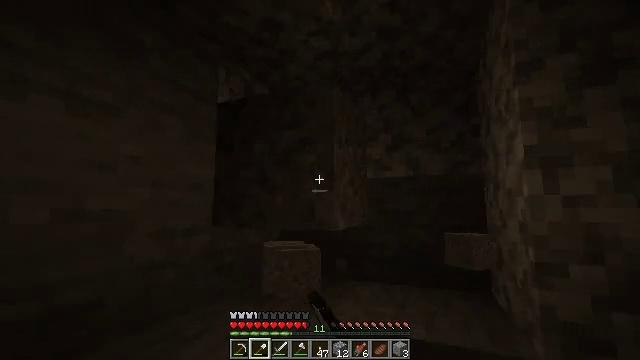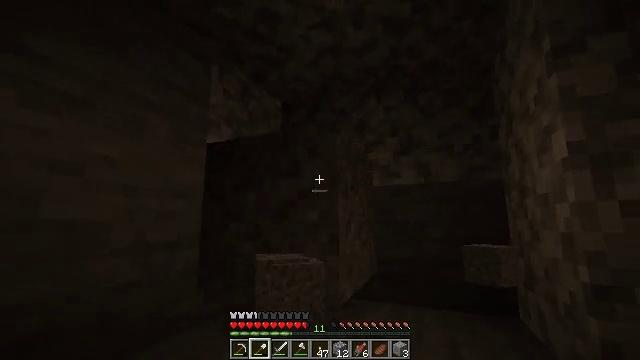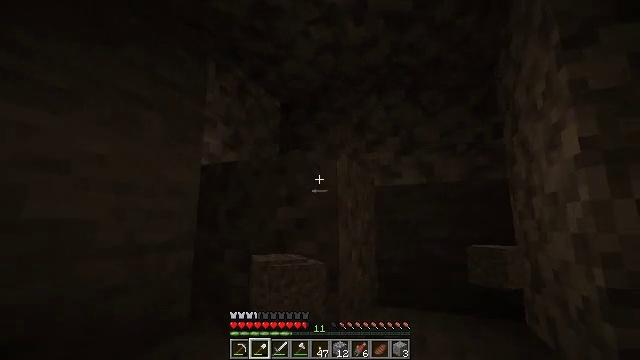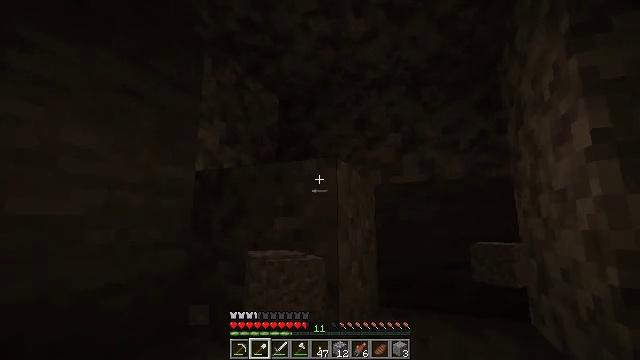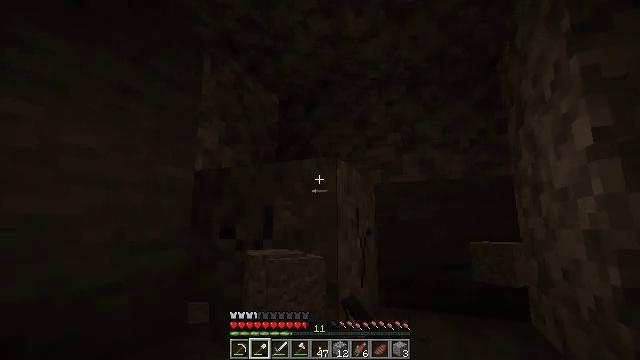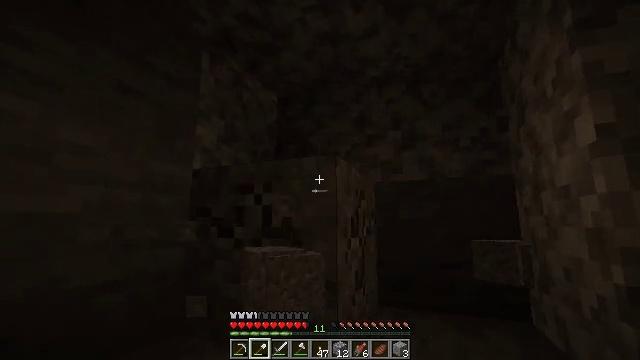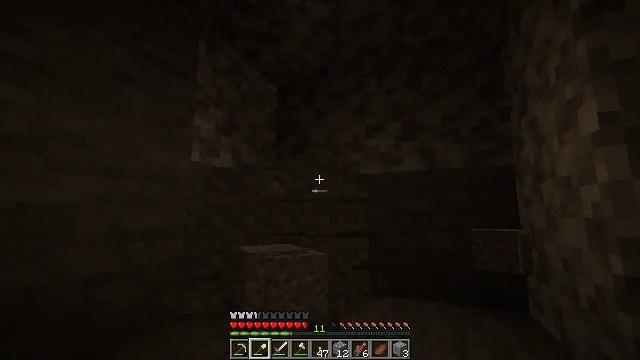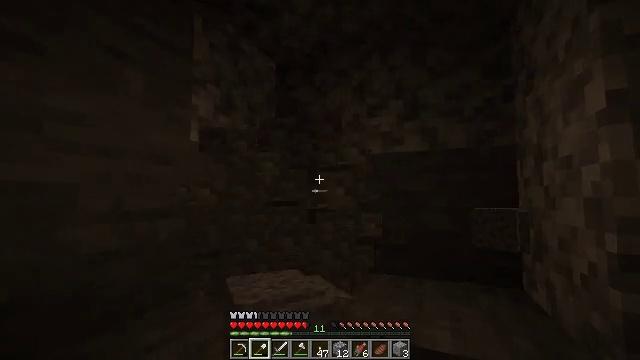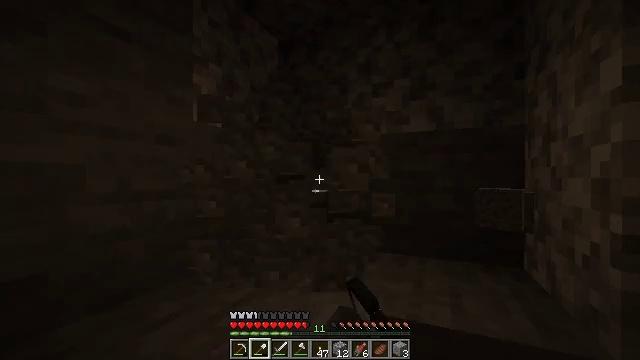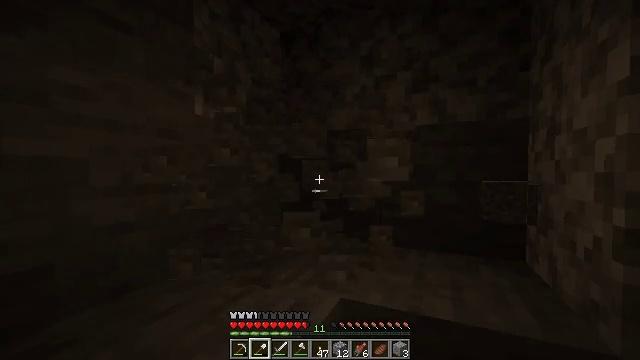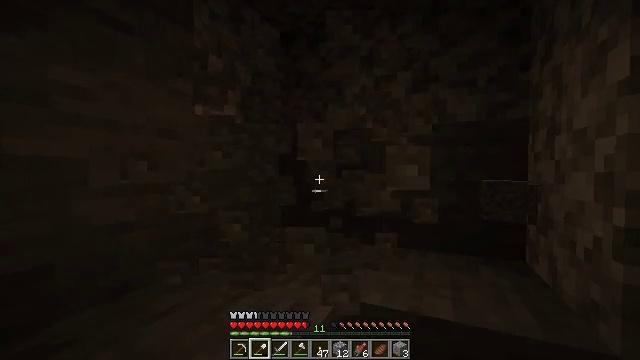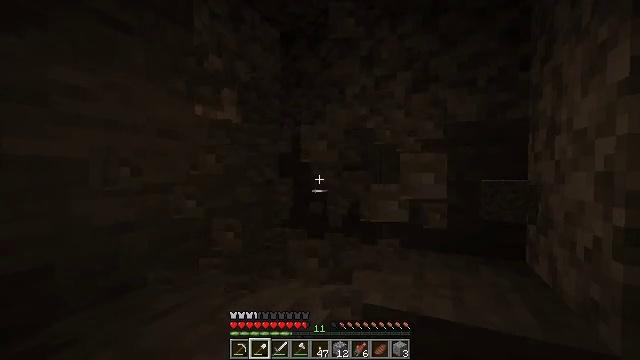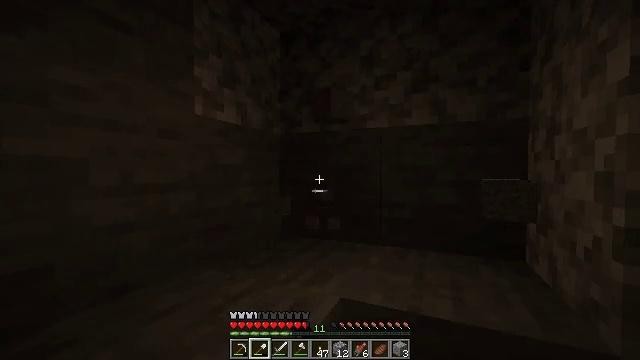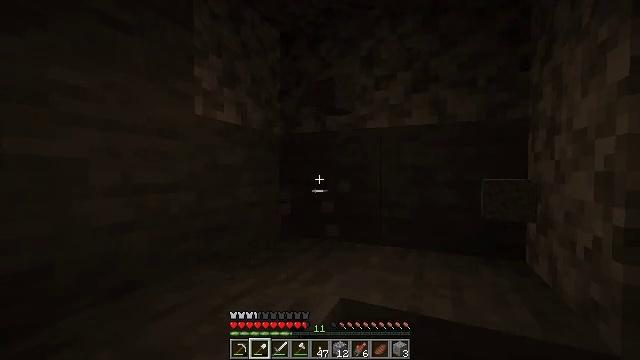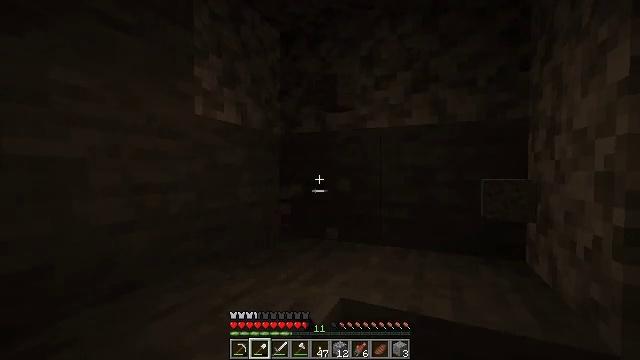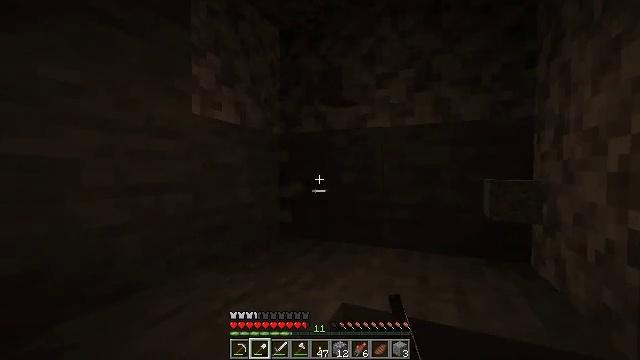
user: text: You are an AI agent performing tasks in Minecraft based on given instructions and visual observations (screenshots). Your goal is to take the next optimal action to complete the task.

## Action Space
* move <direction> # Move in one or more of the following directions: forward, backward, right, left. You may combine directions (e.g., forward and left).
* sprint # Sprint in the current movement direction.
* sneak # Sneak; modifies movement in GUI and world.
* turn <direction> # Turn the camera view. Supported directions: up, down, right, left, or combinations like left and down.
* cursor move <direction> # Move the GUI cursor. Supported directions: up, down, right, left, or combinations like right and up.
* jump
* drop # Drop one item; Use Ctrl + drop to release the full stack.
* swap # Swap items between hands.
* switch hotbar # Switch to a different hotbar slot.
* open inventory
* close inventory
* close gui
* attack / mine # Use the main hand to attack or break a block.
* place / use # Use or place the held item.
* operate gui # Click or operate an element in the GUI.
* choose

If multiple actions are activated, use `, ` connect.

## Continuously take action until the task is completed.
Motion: motion action
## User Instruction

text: Collect gravel for your inventory.
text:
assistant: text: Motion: turn up, attack / mine
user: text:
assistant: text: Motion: attack / mine
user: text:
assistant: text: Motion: attack / mine
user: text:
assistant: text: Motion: attack / mine
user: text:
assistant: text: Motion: attack / mine
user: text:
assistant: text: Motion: turn down, attack / mine
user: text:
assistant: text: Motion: turn down, attack / mine
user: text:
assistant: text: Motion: turn down, attack / mine
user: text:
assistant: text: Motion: turn down, attack / mine
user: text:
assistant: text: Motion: attack / mine
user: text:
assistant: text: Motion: attack / mine
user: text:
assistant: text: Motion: attack / mine
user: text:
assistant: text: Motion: attack / mine
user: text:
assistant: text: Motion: attack / mine
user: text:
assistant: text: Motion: move forward, attack / mine
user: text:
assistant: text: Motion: move forward, attack / mine
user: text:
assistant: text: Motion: move forward, turn down
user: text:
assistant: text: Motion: move forward, turn down
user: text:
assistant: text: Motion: move forward, turn down
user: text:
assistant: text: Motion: move forward and move right, turn down
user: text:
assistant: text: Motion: move forward and move right, turn left and down
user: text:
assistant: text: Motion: move forward and move right, turn left and down, jump
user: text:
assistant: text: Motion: move forward and move right, turn left and down, jump
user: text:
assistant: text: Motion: move forward and move right, turn left and down, jump
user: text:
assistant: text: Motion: move forward and move right, turn left and down, jump
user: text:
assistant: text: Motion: move forward and move right, turn left and down, jump
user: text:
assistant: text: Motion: move forward and move right, turn left and down, jump
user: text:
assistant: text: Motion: move forward and move right, turn left
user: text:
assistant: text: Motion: move forward and move right, turn left
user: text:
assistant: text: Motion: move forward and move right, turn left and up